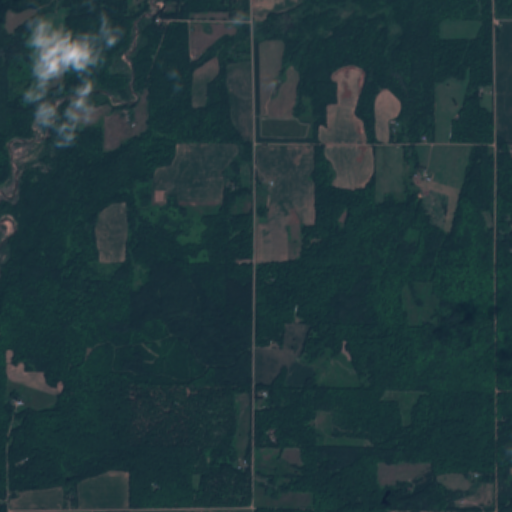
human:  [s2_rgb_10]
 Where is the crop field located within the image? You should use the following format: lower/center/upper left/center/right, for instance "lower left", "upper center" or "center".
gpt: The crop field is located in the center left of the image.
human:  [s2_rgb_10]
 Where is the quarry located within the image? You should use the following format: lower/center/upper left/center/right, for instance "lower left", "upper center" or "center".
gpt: The quarry is located in the lower right of the image.
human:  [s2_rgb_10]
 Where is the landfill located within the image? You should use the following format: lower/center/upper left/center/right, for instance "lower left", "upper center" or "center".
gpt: There is no landfill in the image.